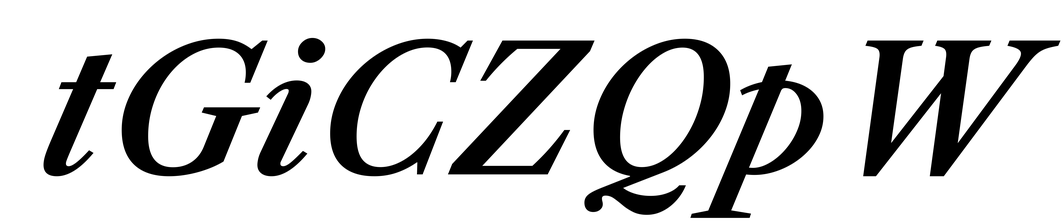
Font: LibreCaslonText-Italic_SemiBold_Italic